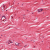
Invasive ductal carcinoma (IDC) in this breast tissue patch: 0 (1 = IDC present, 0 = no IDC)